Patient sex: M
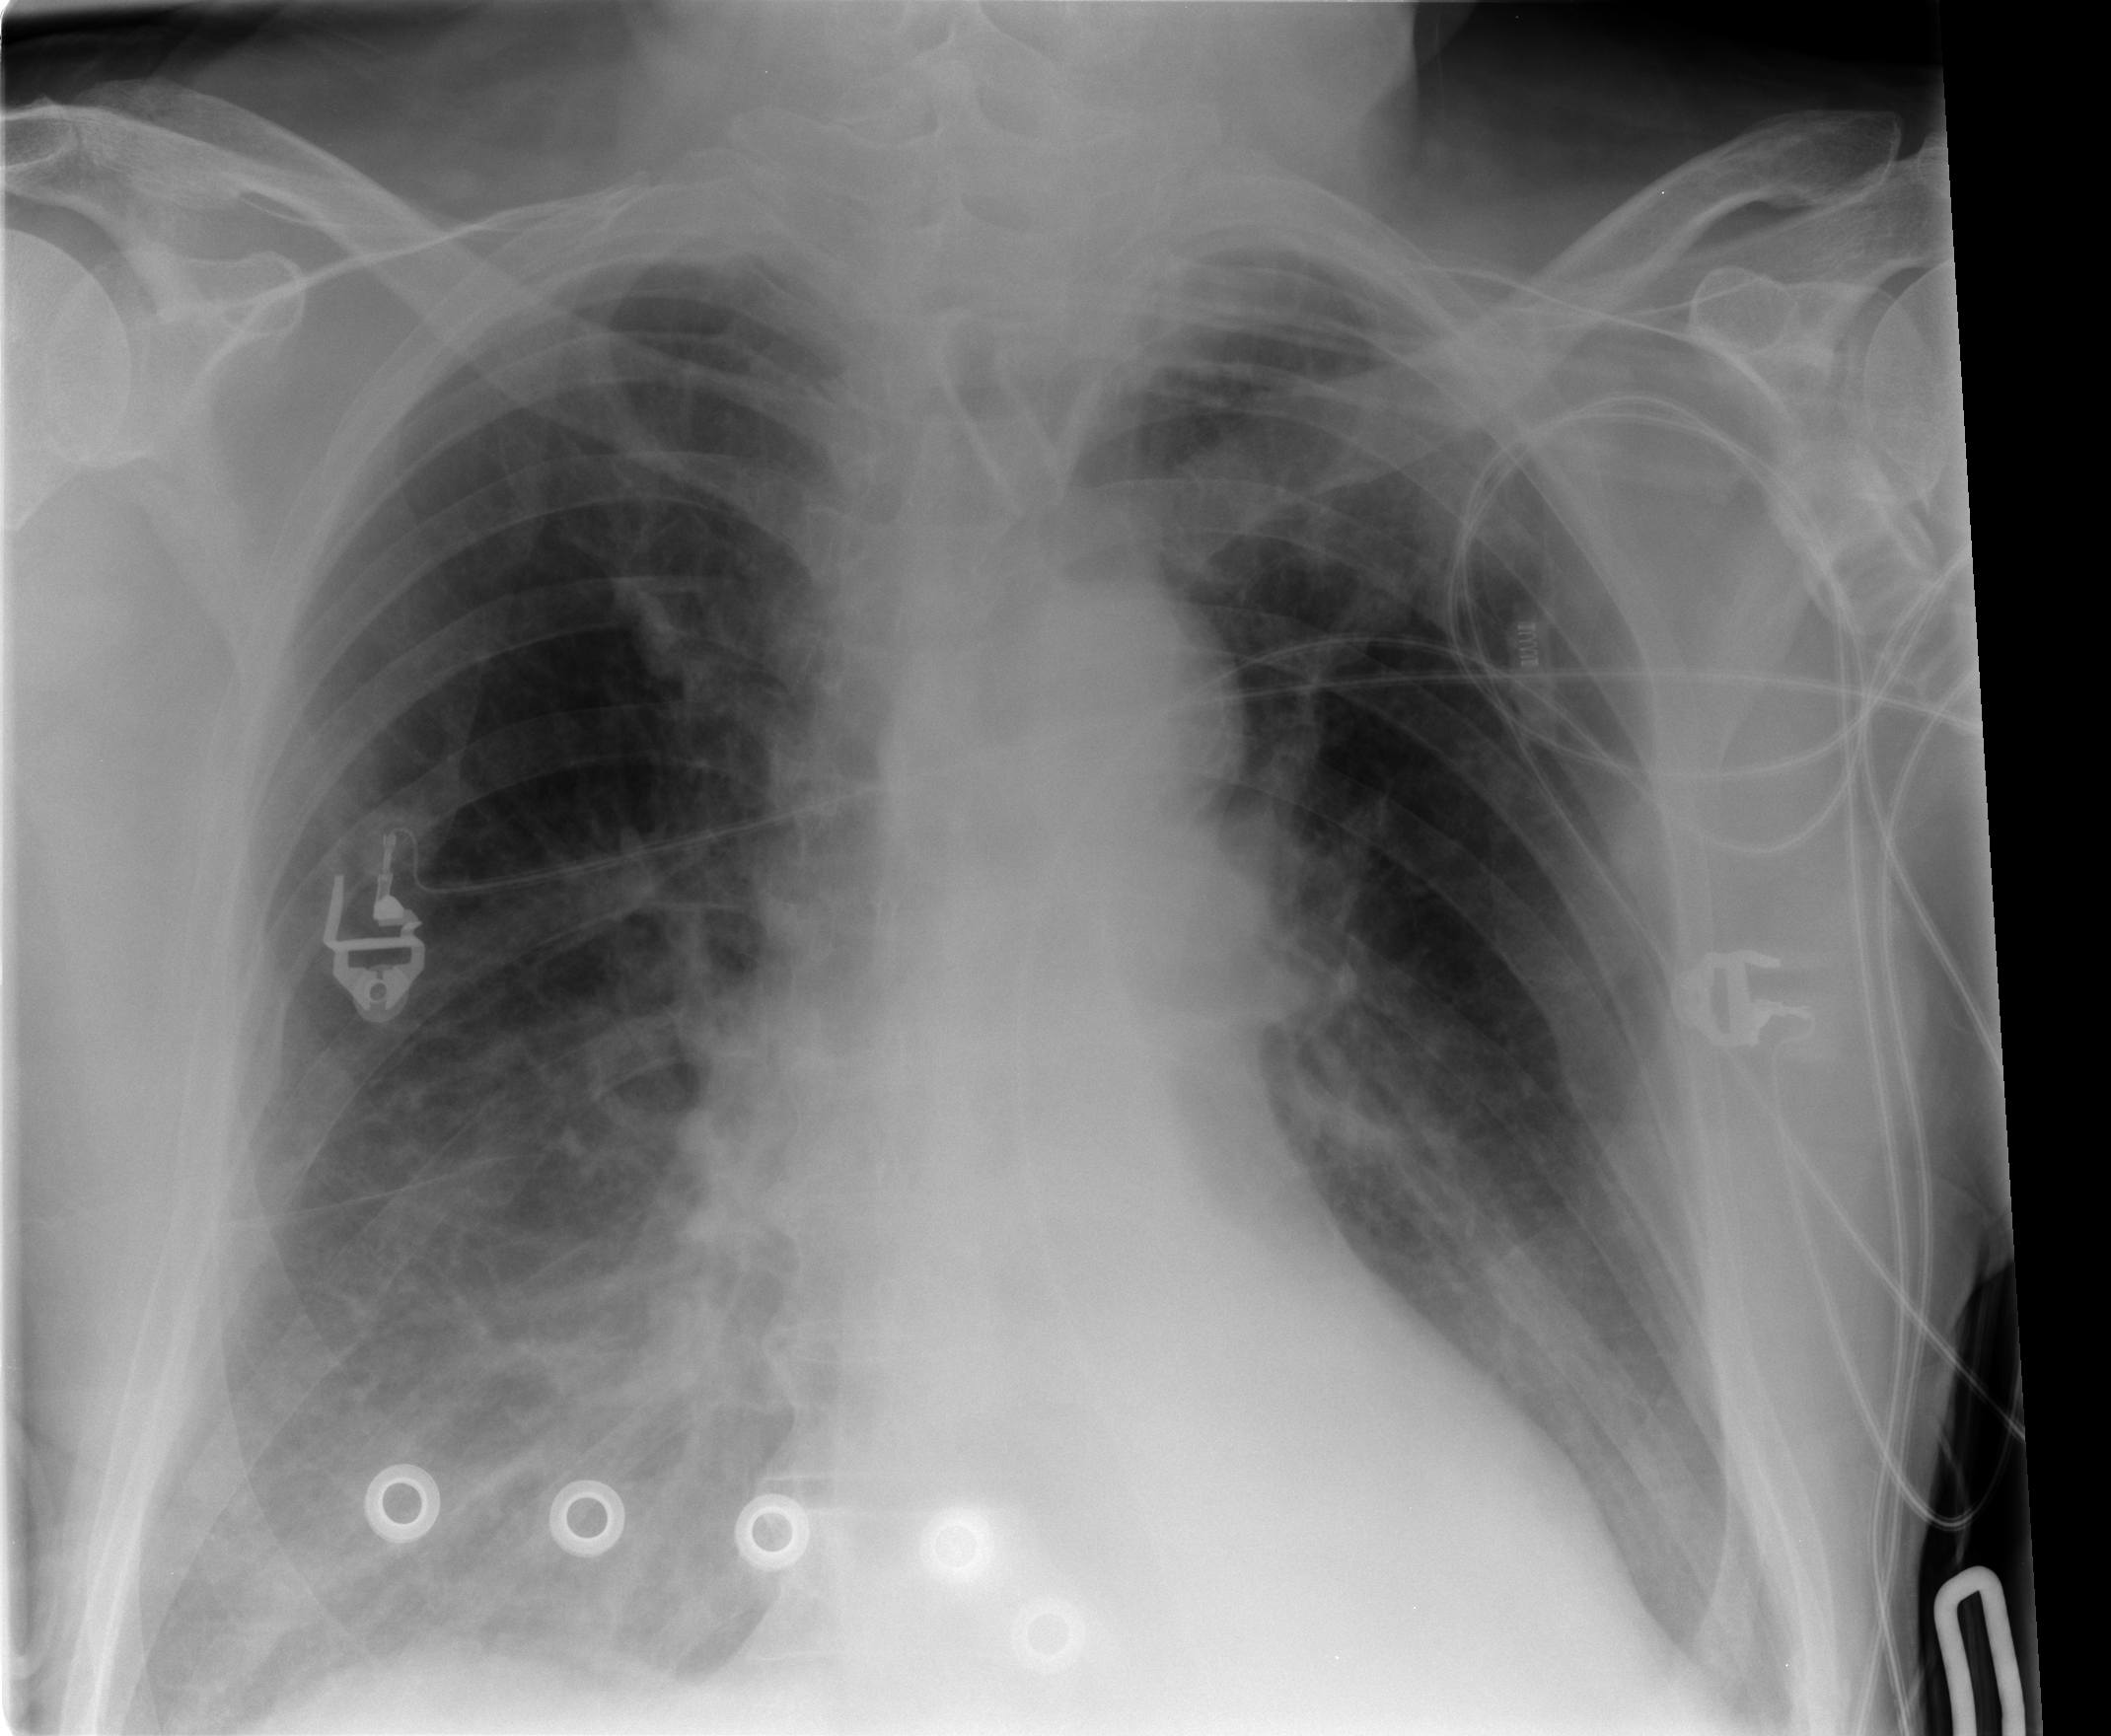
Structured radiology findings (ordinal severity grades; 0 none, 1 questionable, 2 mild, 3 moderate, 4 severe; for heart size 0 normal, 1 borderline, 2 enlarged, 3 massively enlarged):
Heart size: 0
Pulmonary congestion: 2
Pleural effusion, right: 1
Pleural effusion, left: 1
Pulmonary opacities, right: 0
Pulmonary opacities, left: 0
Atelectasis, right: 2
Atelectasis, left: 2